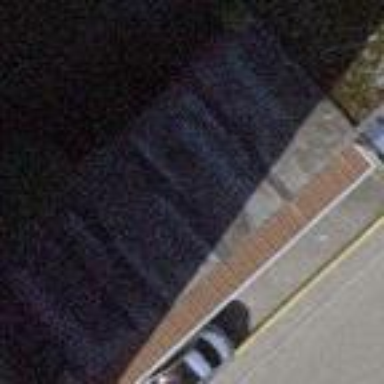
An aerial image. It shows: Group of garages.